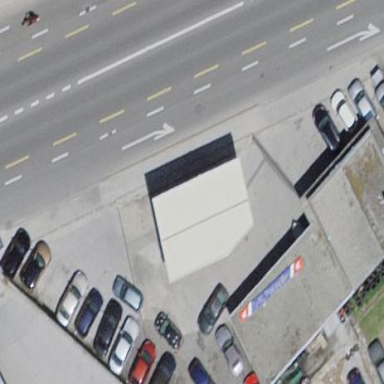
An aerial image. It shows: Fuel station with roof.